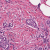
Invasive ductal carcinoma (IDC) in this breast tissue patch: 0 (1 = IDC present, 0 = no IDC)